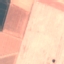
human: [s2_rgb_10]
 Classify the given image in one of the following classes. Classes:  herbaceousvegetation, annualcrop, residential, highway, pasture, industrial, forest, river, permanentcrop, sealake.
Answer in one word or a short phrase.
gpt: AnnualCrop